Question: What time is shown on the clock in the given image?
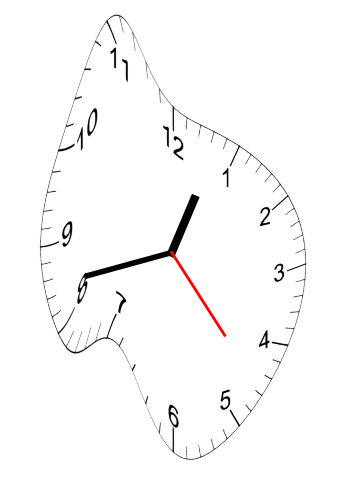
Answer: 12:42:23